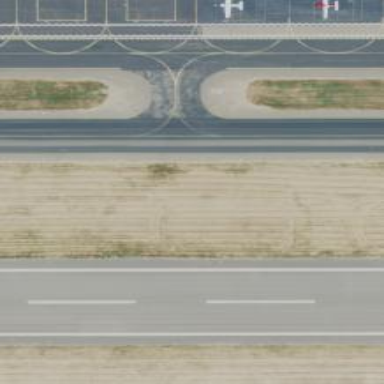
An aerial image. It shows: Image of taxiway at airport.